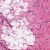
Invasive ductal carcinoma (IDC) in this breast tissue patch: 0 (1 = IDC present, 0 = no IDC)